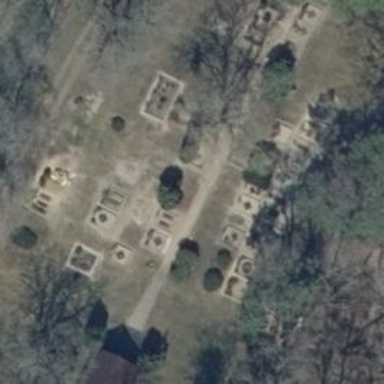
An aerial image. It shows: Cemetery.